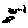
Label: bird